Question: I have existing DB with the following structure:

I'm using EF fluent API to configure relationships between tables:
'''
public GroupEntityConfiguration()
{
HasMany(x => x.Employees).WithRequired().HasForeignKey(x => x.GroupId).WillCascadeOnDelete(true);
}
public EmployeeEntityConfiguration()
{
HasOptional(x => x.InnerGroupMember).WithRequired();
}
'''
With this configuration applied I can add new Employee, new InnerGroupMember or fetch data. The problem appears when I try to remove Employee. Then I get an exception:
> The relationship could not be changed because one or more of the foreign-key properties is non-nullable. When a change is made to a relationship, the related foreign-key property is set to a null value. If the foreign-key does not support null values, a new relationship must be defined, the foreign-key property must be assigned another non-null value, or the unrelated object must be deleted.
As far as I understand above exception is connected with GroupId foreign key. Trying to fix it I'm adding following line to EmployeeEntityConfiguration:
'''
HasKey(x => new { x.Id, x.GroupId});
'''
But after adding it I get another exception which I believe is connected with InnerGroupMember object:
> Invalid column name 'Guest_Id'. Invalid column name 'Guest_GroupId'.
If I comment out InnerGroupMember navigation property and remove it's configuration, Employee can be removed.
Could you please give me a hint what I'm doing wrong and how to configure entities to be able to perform all needed operations? Thanks!
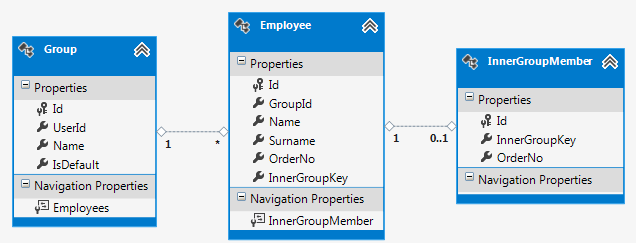
Answer: I have an existing Group entity and I want to remove Employee from the Employees Group collection:
'''
var group = groupRepository.Find(groupId);
group.RemoveEmployee(employeeId);
_unitOfWork.Save();
'''
RemoveEmployee function inside Group entity looks like this:
'''
public void RemoveEmployee(int employeeId)
{
var employee = Employees.Single(n => n.Id == employeeId);
Employees.Remove(employee);
}
'''
That's why I get an exeption:
> The relationship could not be changed because one or more of the foreign-key properties is non-nullable....
After reading <URL>;' function inside EmployeeEntityConfiguration what leads to the second exception:
> Invalid column name 'Guest_Id'. Invalid column name 'Guest_GroupId'.
Actually I made this step (I mean adding HasKey function) without changing DB structure. To make it work, inside Employees table I have to create composite key - combination of Id and GroupId which is also a foreign key. This modification forces changes inside InnerGroupMembers table. DB structure looks now as following:

Now I'm able to remove Employee in a way I showed at the beginning.
Anyway I'm not going for this solution. They are different ways to achieve what I want. Here are some links:
- <URL>